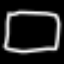
Label: square